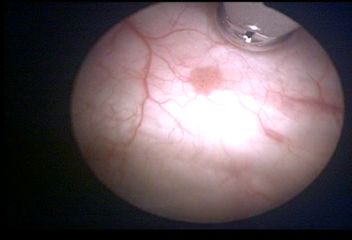
Modality: WLC
Class: Normal mucosa
Bladder cancer association: No